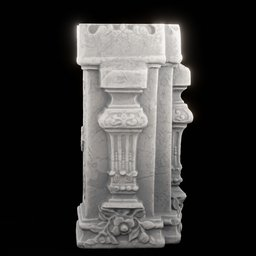
Label: decoration